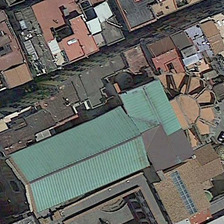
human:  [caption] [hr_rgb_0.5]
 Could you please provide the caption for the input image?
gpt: many trees are planted in front of the house .

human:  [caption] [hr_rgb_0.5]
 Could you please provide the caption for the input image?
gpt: the building is a church .

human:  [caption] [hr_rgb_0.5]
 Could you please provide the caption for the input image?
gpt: the building is a church .

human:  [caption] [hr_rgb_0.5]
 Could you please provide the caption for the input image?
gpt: many trees are planted in front of the house .

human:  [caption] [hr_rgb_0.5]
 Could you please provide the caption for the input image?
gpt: the building is a church .